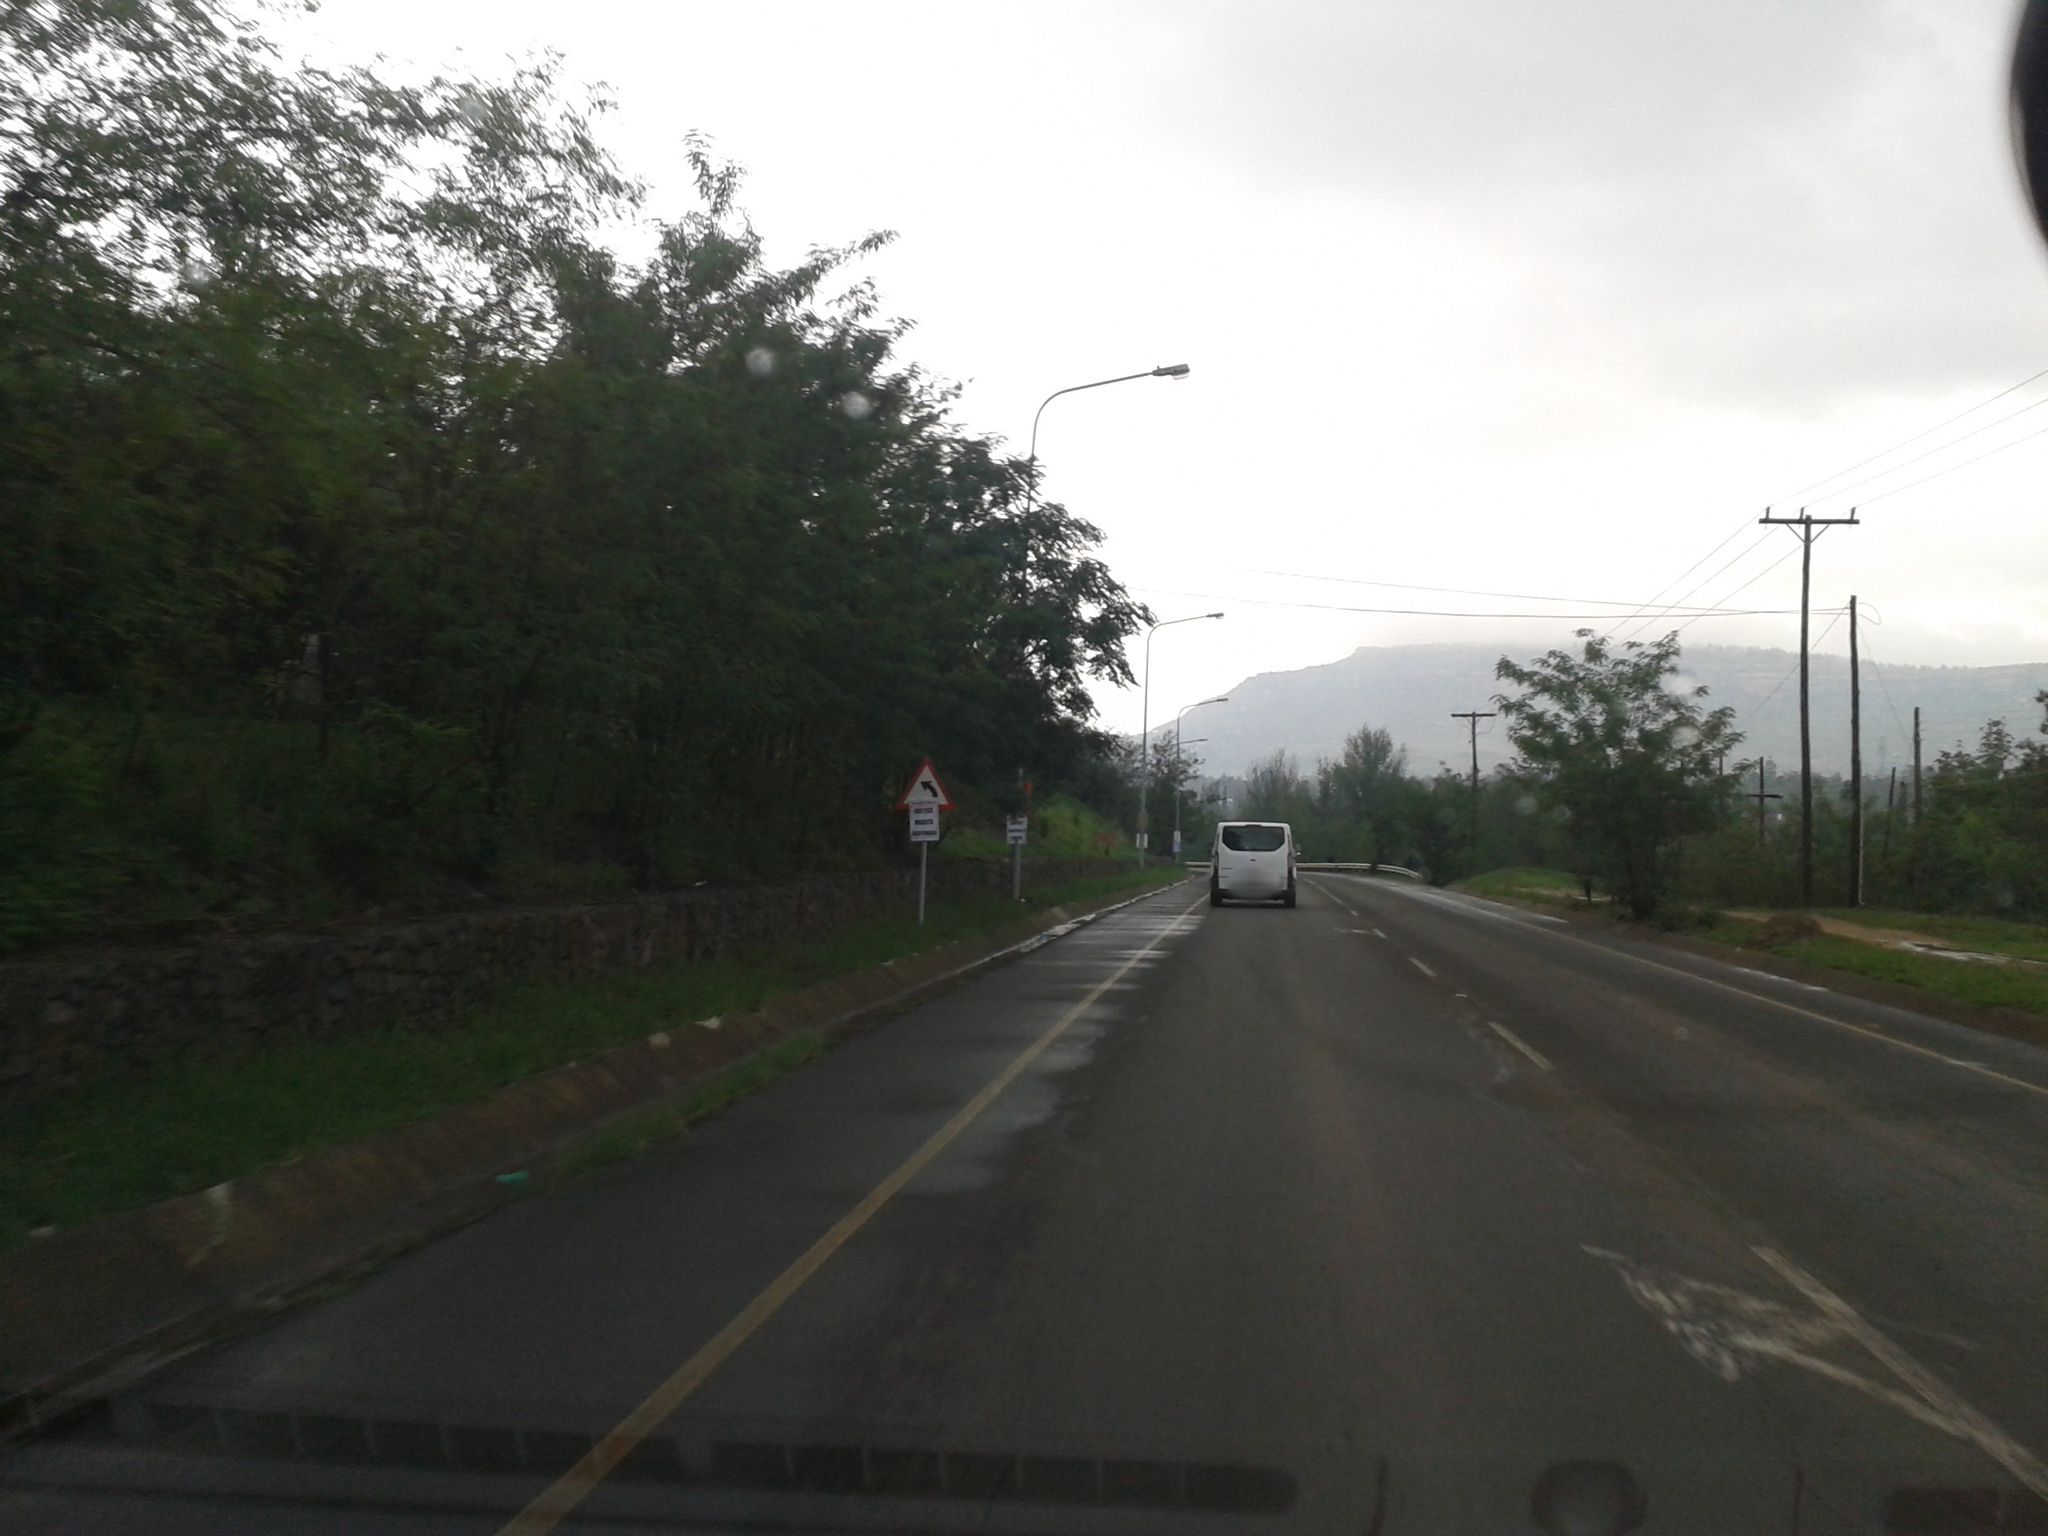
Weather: cloudy
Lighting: day
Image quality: slightly poor
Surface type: driving surface
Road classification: primary
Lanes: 2.0
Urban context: urban centre
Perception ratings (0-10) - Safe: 5.16, Lively: 2.78, Beautiful: 7.88, Boring: 8.85, Depressing: 4.63, Wealthy: 0.87